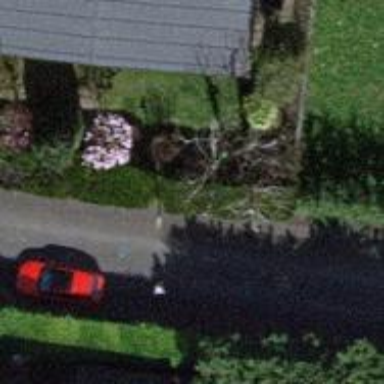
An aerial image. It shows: Red bollard for protection.